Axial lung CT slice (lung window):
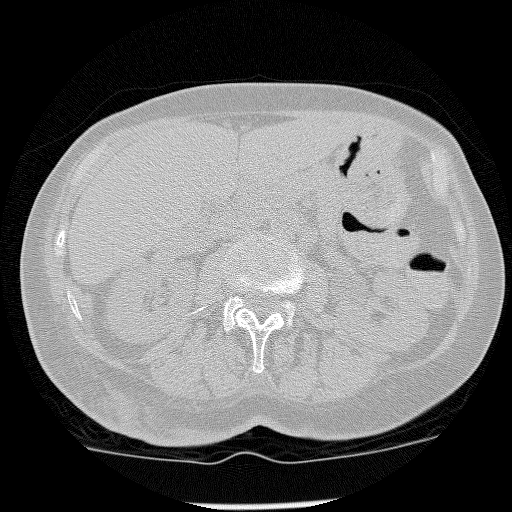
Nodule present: no